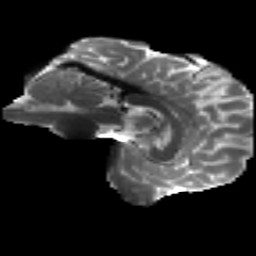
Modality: T2w
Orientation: sagittal
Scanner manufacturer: siemens
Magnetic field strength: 3 T
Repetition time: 4.16 s
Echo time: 0.0806 s